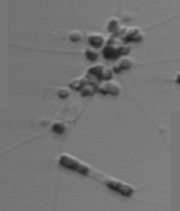
Label: Chaetoceros_didymus_TAG_external_flagellate